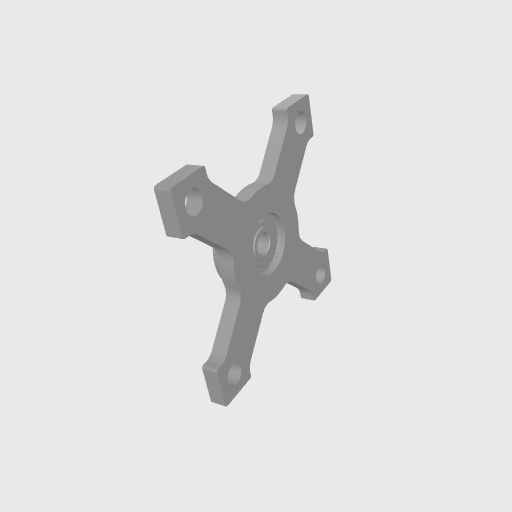
Part: ThruHolePillowBlock4ID